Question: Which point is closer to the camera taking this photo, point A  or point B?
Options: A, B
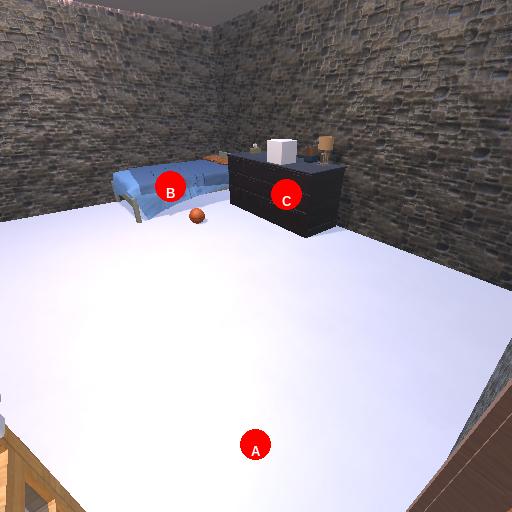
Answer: A